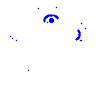
Particle: electron